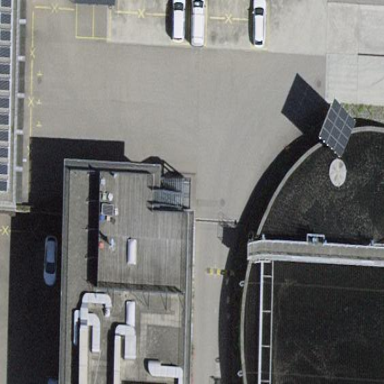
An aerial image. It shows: Office building.